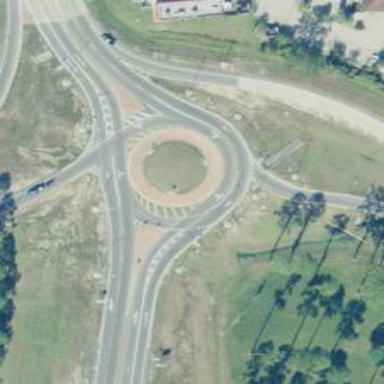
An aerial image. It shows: Primary highway with asphalt surface leading to roundabout.